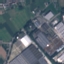
Land use / land cover class: Industrial